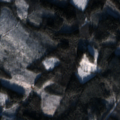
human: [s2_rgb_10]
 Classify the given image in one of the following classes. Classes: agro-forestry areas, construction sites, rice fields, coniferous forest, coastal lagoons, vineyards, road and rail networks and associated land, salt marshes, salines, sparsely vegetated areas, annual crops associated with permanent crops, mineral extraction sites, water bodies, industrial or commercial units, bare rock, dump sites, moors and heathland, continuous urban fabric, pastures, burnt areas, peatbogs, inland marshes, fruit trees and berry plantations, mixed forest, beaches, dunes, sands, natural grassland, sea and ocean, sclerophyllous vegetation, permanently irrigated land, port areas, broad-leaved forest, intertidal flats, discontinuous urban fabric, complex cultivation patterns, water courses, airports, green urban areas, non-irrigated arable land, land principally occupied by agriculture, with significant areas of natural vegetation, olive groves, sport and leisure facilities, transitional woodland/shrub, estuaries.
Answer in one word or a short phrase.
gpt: coniferous forest, mixed forest, transitional woodland/shrub